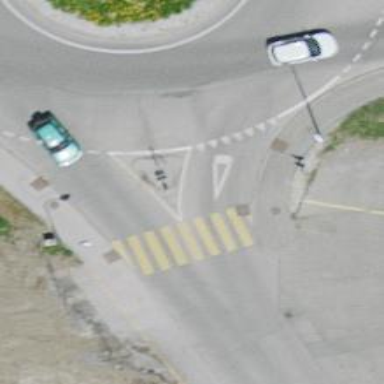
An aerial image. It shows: Uncontrolled zebra crossing with zebra markings.